Field crop: maize
Growth stage: 2
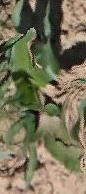
Species: maize